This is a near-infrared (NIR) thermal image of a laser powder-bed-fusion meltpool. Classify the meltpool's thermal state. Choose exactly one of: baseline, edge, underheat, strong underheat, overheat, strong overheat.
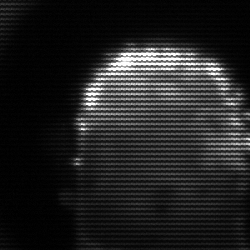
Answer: baseline